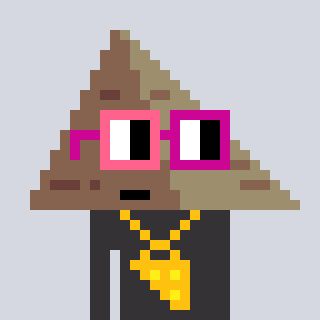
a pixel art character with square pink and red glasses, a pyramid-shaped head and a grayscale-colored body on a cool background